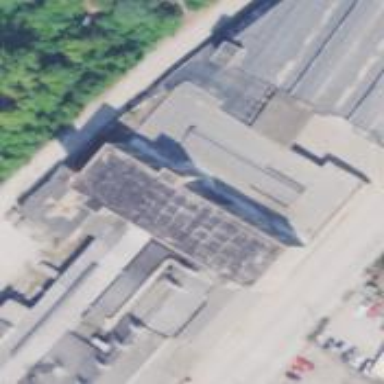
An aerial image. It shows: Industrial building.